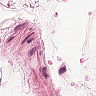
Metastatic tissue present: no